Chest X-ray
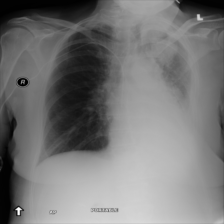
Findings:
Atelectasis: negative
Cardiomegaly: negative
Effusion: negative
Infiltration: negative
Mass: positive
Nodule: negative
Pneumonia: negative
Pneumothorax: negative
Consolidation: negative
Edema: negative
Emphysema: negative
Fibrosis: negative
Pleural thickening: negative
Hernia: negative